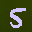
Label: 5